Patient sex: F
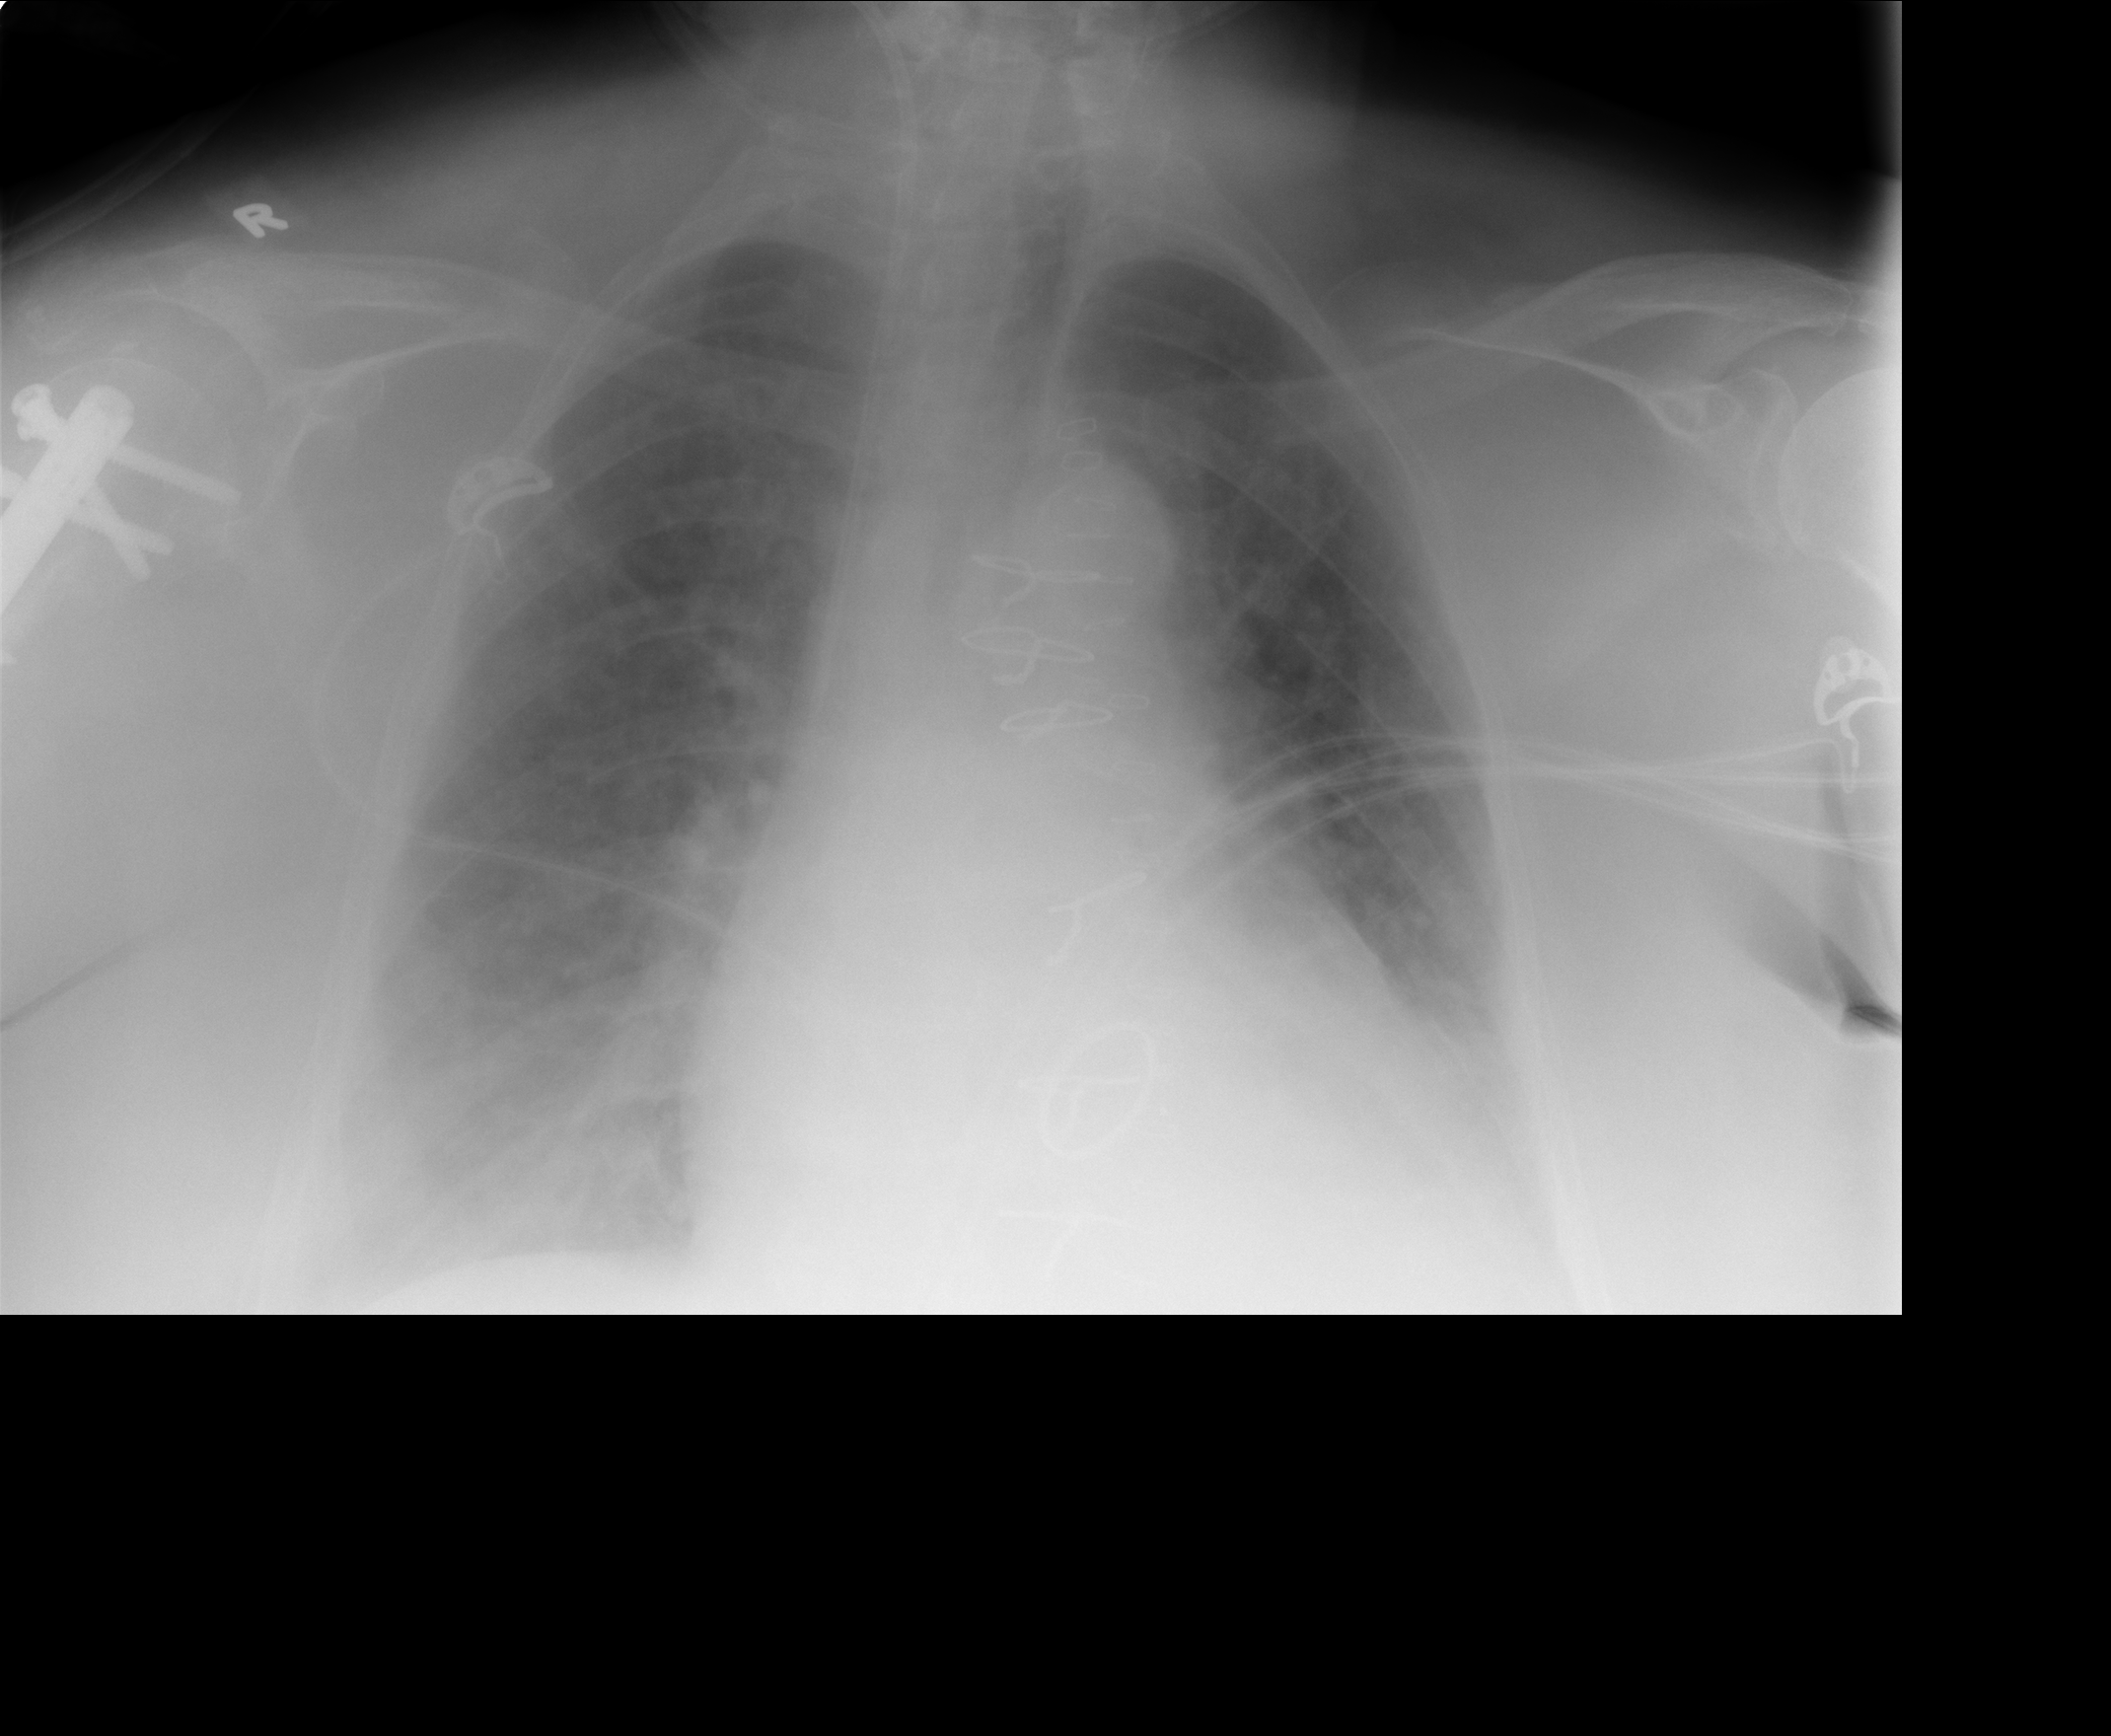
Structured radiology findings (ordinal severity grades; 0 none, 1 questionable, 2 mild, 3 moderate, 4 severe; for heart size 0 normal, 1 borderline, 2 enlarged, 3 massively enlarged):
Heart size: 2
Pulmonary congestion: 2
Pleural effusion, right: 2
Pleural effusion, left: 2
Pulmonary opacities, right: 0
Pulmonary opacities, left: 0
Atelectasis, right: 2
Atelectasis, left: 2